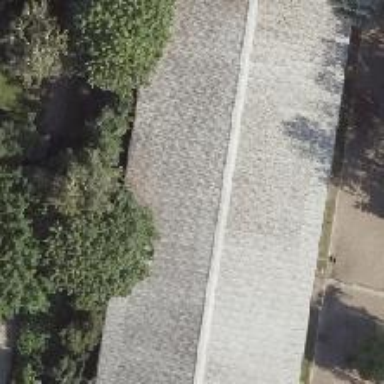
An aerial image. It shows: View of roof of building.